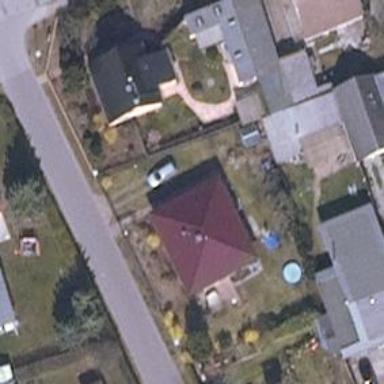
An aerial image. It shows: Residential house with pyramidal roof made of roof tiles.